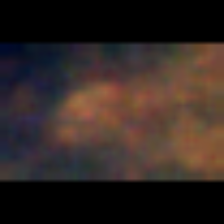
Taxon: Unknown_full_image
Group: Unknown